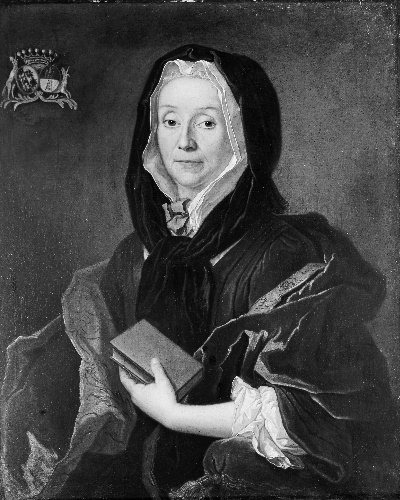
Title: Portrait of a Woman Holding a Book
Artist: French Painter
Artist bio: mid-18th century
Object type: Painting
Classification: Paintings
Medium: Oil on canvas
Dimensions: 32 1/4 x 25 7/8 in. (81.9 x 65.7 cm)
Department: European Paintings
Credit line: Bequest of Catherine D. Wentworth, 1948
Accession year: 1948
Repository: Metropolitan Museum of Art, New York, NY
Tags: Books|Portraits|Women|Coat of Arms